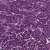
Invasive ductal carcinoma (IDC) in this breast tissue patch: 1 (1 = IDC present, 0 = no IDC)